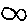
Label: fish